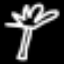
Label: palm tree